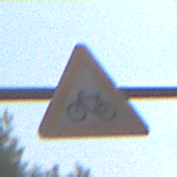
Verkehrszeichen: RadverkehrRechts
Umgebung: Outdoor, Nature
Tageszeit: MorningAfternoon
Wetter: PartlyCloudy
Licht: Natural
Jahreszeit: NotSpecified
Kontrast: HighContrast